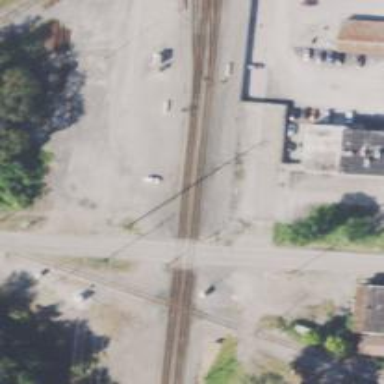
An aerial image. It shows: Level crossing along the railway.